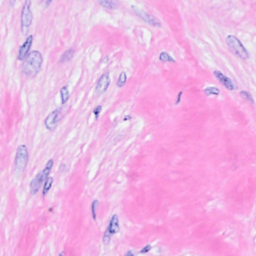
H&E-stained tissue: Breast